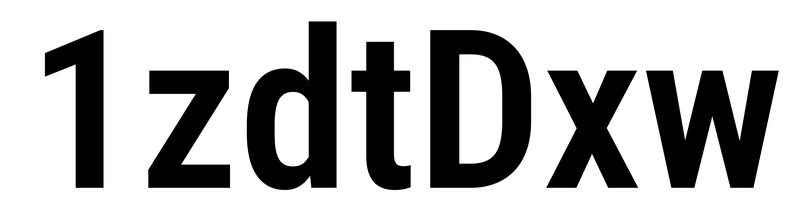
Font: Roboto_Condensed_SemiBold